Question: Let's use an example table:
'''
structure(c(2, 8, 3, 4, 1, 2, 3, 5, 4, 7, 6, 4, 1), .Names = c("Mark", "Greg",
"Sonya", "Monica", "Tiana", "Arra", "Armin", "Hera", "Cyrus", "Pier", "Tina", "Hector", "Markus"))
'''
To each name in this data numbers are assigned. I would like to create a pie chart based on that table. I would like to know how big piece of "cake" belongs to different numbers in the table.
So number '4' is repeated 3 times and that means it will have the biggest percentage/piece of this pie chart. In total we have 13 numbers so '4' represents 23% of pie chart.
I could continue calculating like that and create char manually but that's not a solution for R user. The other problem is that my data is much bigger than presented example...
Additional questions:
Would be great as well if you could show me how to make a chart like the one below:

Edit:
'''
> dput(head(sum_peaks_EOD)
+ )
structure(c(2, 8, 3, 4, 1, 2), .Names = c("AT1G01050", "AT1G01080",
"AT1G01090", "AT1G01320", "AT1G01470", "AT1G01800"))
'''
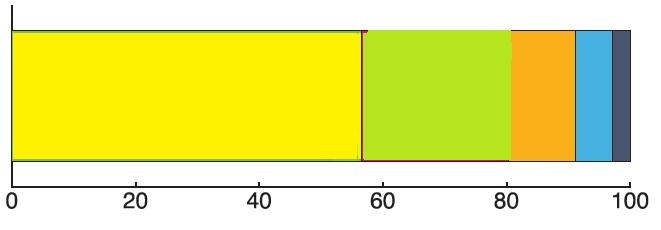
Answer: For your pie chart:
'''
pie(table(dat))
'''
For your Histogram, using ggplot2:
'''
dat <- as.data.frame(dat)
dat$factor <-1
ggplot(dat,aes(x=factor,fill=factor(dat))) +
geom_bar(binwidth=5) +
coord_flip()
'''
EDIT: due to the way the as.data.frame() call works, the column you want to factor will be called the name of the original vector. So, if your data is called sum_peaks_EOD:
'''
dat <- as.data.frame(sum_peaks_EOD)
dat$factor <-1
ggplot(dat,aes(x=factor,fill=factor(sum_peaks_EOD))) +
geom_bar(binwidth=5) +
coord_flip()
'''